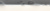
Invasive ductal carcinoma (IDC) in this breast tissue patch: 0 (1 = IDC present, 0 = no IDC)